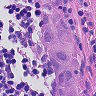
Metastatic tissue present: yes